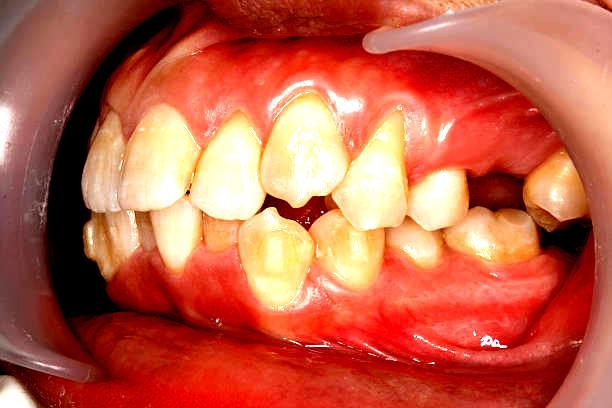
Condition: Gingivitis